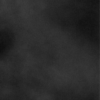
Label: dusty